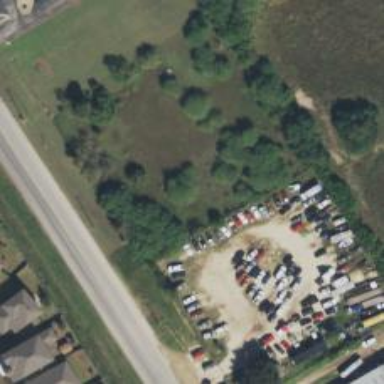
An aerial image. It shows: Industrial area designated as scrap yard.